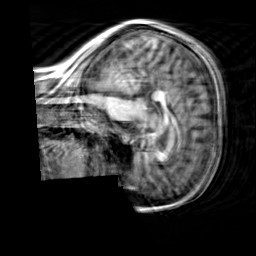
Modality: T1w
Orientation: sagittal
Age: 21
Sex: female
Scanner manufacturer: siemens
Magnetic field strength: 3 T
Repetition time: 2.3 s
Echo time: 0.00303 s